Question: This is my 'FCFS' algorithm.
I have a two dimensional array called 'atst' means 'arrival time, service time'.
Array size is '5*5'.
The logical picture of my array is this:

First column : process name
Second column : arrival time
Third column : service time (burst time)
And the Fourth and Fifth columns will be initialize for waiting time and total time after sort array by arrival time (second column).
My problem is in sorting array by second column (arrival times) by ascending order.
My code:
'''
// Sort array by arrival times
int[] temp = new int[3];
for (int i = 0; i < atst.length; i++) {
if (atst[i][1] > atst[i + 1][1]) { // Then swap!
temp[i] = atst[i][1];
atst[i][1] = atst[i + 1][1];
atst[i + 1][1] = temp[i];
}
}
'''
I use 'temp[3]' because before of sorting other columns (fourth and fifth) are empty(zero).
But this code make 'arrayOutOfBoundException' in this line: 'temp[i] = atst[i][1];' .
How fix this problem?
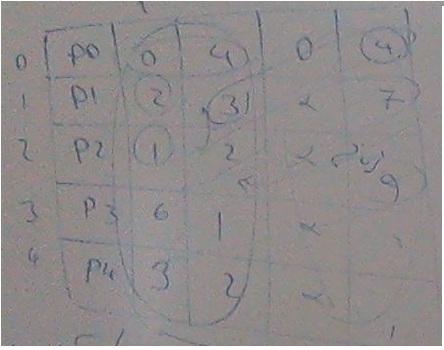
Answer: Here you go:
'''
// Sort array by arrival times
int[] temp = new int[atst.length]; //to avoid any out of bound.
for (int i = 0; i < atst.length-1; i++) { //-1 will solve
if (atst[i][1] > atst[i + 1][1]) { // Then swap!
temp[i] = atst[i][1];
atst[i][1] = atst[i + 1][1];
atst[i + 1][1] = temp[i];
}
}
'''
Hope this will work. you have been exceeding the array bound in 'atst[i+1]' for the last value of 'i'. This '-1' will solve your problem of 'arrayOutOfBoundException'.
EDIT: Try this:
'''
// Sort array by arrival times
int[] temp = new int[atst.length]; //to avoid any out of bound.
for (int i = 0; i < atst.length-1; i++) { //-1 will solve
for (int j = 0; i < 2; j++) {
if (atst[i][j] > atst[i + 1][j]) { // Then swap!
temp[i] = atst[i][j];
atst[i][j] = atst[i + 1][j];
atst[i + 1][j] = temp[i];
}
}
}
'''